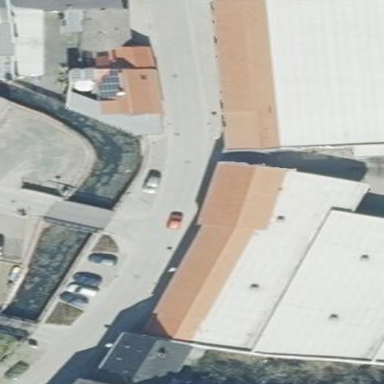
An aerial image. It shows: Supermarket building with clothing shop inside.